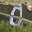
Label: 0